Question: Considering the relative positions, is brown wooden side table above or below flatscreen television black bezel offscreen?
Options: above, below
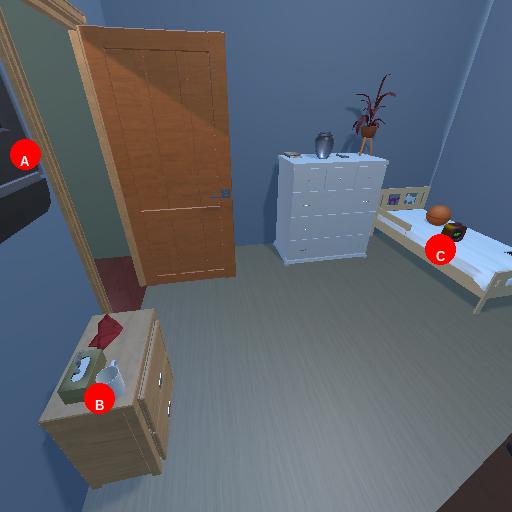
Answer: above